Question: I need your help.
How can the "wrap"'s div width be re-sized such that its width is relative to the other contents that are in it. Right now it appears to be automatically 100%?
Here's a pic of the problem:

'''
<!DOCTYPE html>
<html>
<head>
<style type="text/css">
#icon {
background: url("images/glass.png") no-repeat left;
width: 20px;
float: left;
}
#txt1 {
width: 150px;
border: none;
}
#wrap {
border: 1px solid red;
width: auto;
}
</style>
</head>
<body>
<div>
<div id="wrap">
<div id="icon"></div>
<div><input id="txt1" type="text"/></div>
</div>
</div>
</body>
</html>
'''
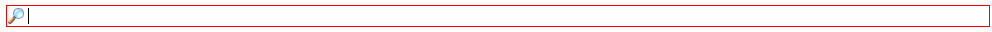
Answer: I would use 'display: inline-block;'.
'''
#wrap {
display: inline-block;
}
'''